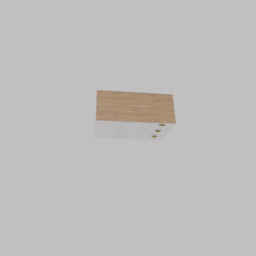
Label: furniture